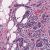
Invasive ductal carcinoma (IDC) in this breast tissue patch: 1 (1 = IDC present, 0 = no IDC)